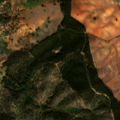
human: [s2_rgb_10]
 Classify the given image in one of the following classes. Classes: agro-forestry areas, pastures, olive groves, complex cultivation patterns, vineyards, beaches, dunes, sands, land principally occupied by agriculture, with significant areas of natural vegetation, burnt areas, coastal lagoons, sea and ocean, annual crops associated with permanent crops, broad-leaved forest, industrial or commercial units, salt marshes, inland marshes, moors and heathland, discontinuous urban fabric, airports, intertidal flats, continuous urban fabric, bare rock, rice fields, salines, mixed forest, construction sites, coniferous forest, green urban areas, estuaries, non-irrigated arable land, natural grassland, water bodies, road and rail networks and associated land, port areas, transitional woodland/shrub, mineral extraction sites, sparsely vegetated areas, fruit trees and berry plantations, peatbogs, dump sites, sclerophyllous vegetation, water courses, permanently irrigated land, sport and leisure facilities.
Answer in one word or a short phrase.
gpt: non-irrigated arable land, pastures, broad-leaved forest, transitional woodland/shrub